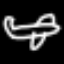
Label: airplane